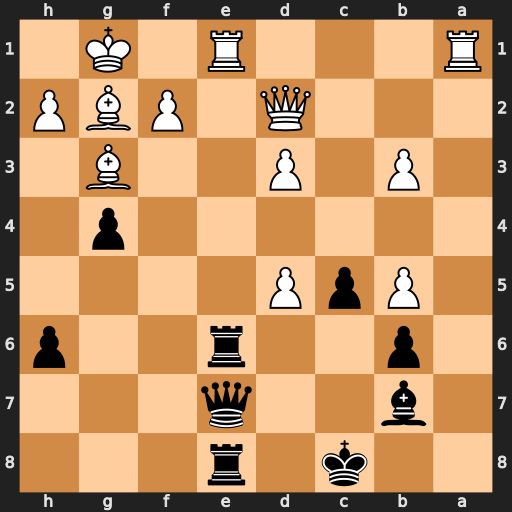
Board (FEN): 2k1r3/1b2q3/1p2r2p/1PpP4/6p1/1P1P2B1/3Q1PBP/R3R1K1
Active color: b
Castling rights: -
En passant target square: -
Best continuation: Rxe1+ Rxe1 Qxe1+ Qxe1 Rxe1+